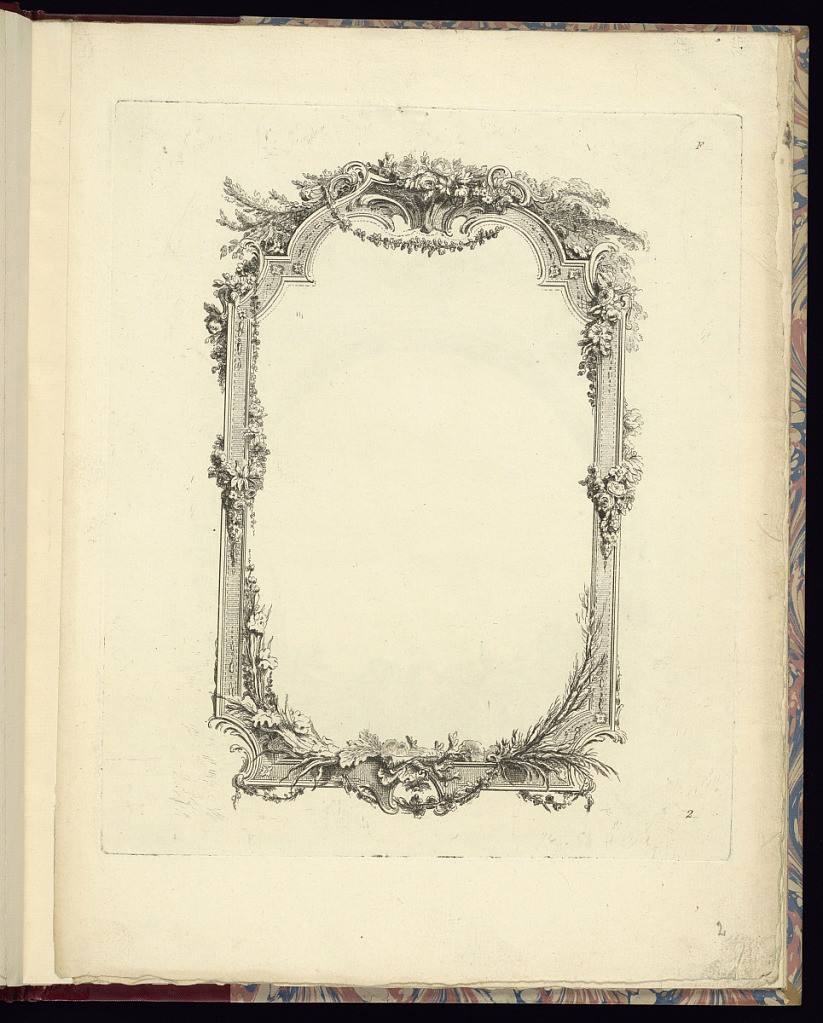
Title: Cartouche Design
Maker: Pierre-Philippe Choffard, French, 1730–1809
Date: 1775–86
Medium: Etching on laid paper
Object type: Print
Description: A design for a cartouche. The frame features festoons of flowers, foliage, scrolling acanthus leaves and shells and coral along the lower edge. The plate is numbered and lettered.